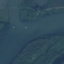
Label: River